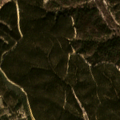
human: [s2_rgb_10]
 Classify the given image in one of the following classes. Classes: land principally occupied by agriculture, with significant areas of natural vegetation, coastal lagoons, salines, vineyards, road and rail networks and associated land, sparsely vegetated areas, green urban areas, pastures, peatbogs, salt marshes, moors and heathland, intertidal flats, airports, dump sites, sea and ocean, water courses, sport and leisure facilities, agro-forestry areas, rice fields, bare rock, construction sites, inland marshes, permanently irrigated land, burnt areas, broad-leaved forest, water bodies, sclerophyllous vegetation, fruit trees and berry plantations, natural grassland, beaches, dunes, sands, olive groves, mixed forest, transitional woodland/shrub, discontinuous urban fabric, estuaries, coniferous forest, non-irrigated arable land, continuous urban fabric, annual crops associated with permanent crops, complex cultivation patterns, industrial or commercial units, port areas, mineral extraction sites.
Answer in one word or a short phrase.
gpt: land principally occupied by agriculture, with significant areas of natural vegetation, broad-leaved forest